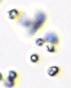
Label: Phaeocystis